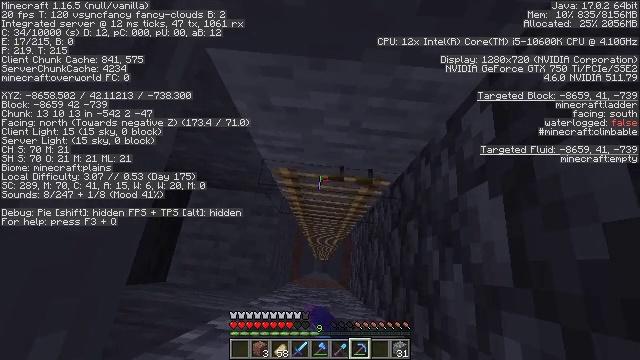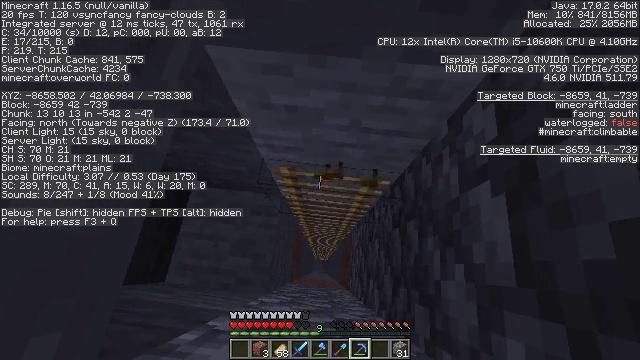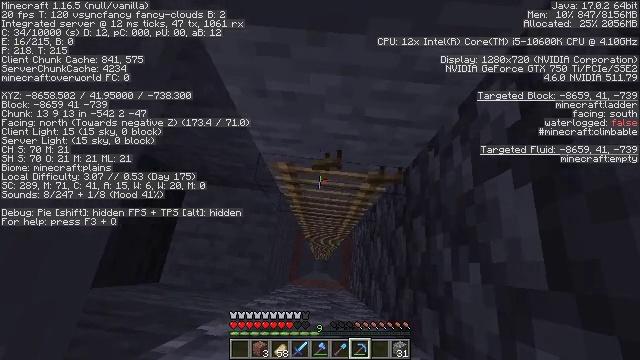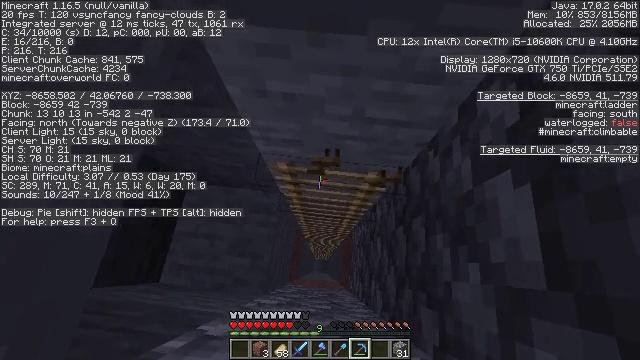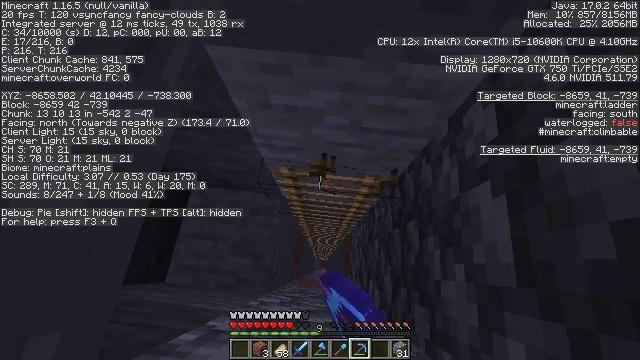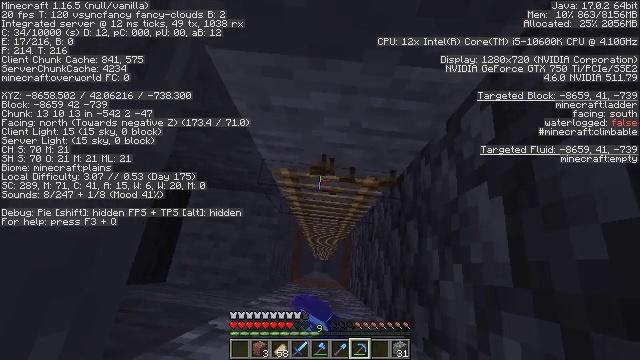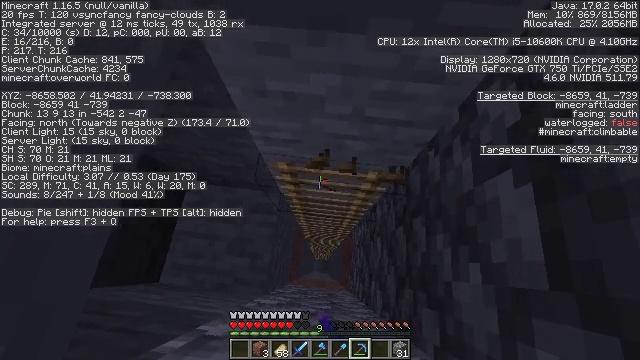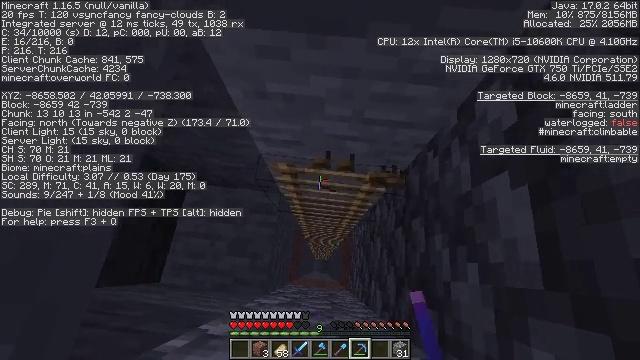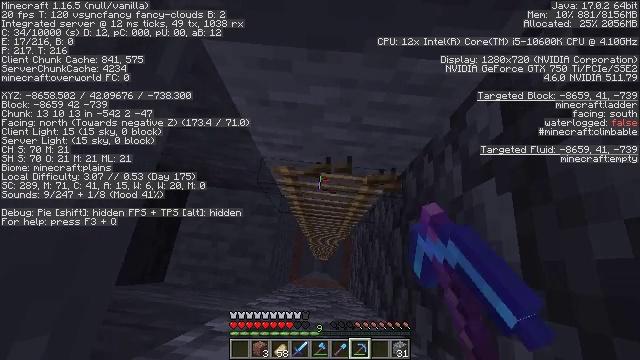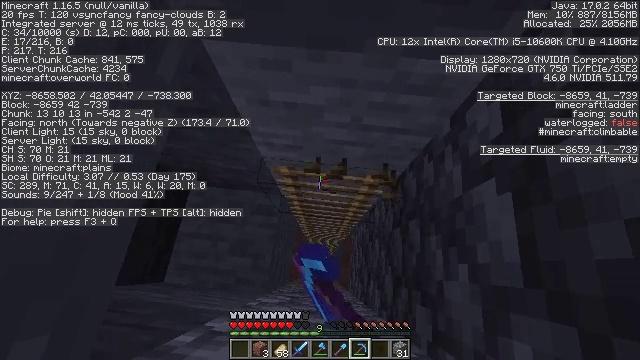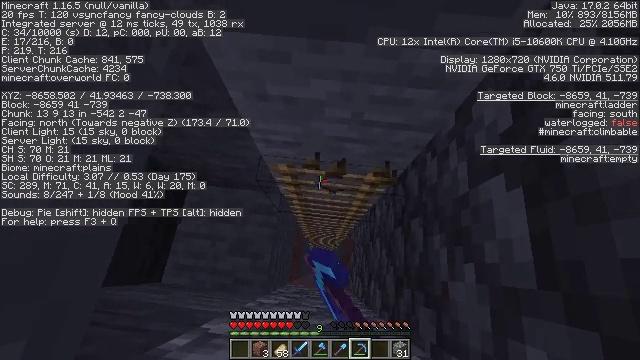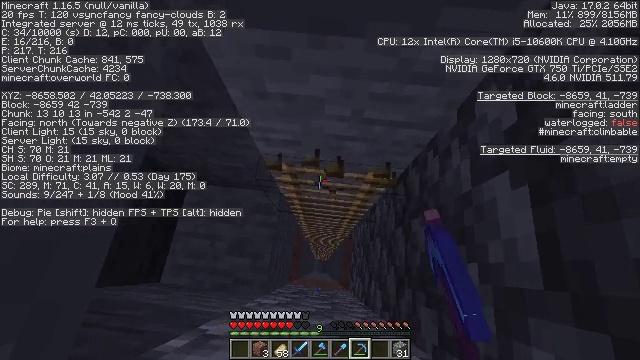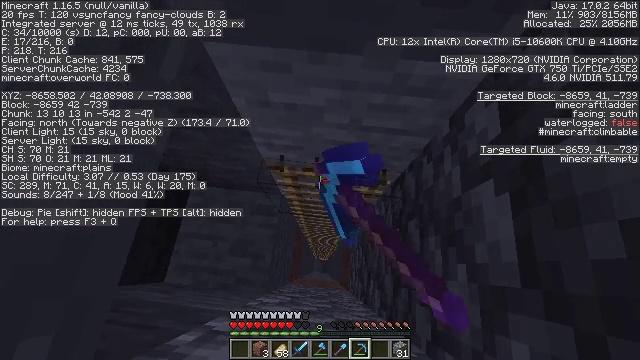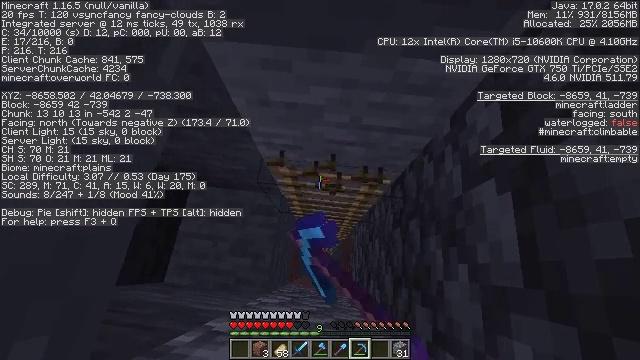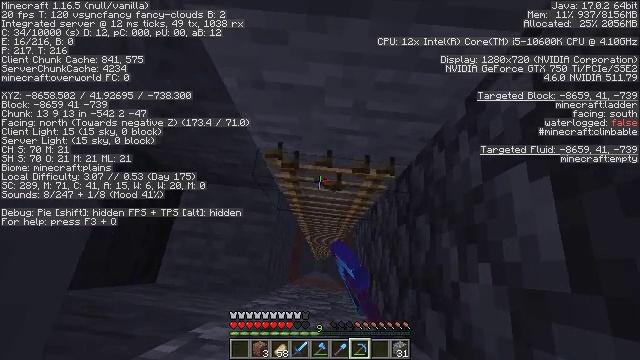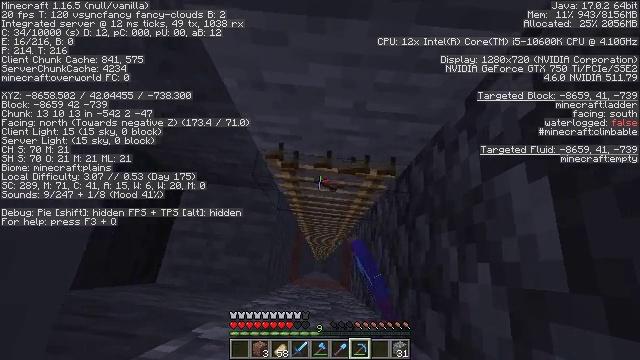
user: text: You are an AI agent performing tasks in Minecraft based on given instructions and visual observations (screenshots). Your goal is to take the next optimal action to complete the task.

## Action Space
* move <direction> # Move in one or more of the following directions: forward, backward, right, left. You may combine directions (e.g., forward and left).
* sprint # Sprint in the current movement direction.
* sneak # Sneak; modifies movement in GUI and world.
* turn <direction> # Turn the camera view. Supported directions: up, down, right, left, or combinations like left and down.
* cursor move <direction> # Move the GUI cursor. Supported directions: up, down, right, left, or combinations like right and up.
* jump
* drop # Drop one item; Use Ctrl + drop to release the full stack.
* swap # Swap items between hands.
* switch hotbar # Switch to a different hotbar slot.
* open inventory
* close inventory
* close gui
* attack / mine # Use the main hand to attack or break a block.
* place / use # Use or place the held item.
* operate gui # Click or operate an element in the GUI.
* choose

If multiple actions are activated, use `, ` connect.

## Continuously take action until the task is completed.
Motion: motion action
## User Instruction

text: Disassemble the ladder.
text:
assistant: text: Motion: attack / mine, jump
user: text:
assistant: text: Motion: attack / mine, jump
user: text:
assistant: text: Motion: attack / mine, jump
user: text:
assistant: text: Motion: attack / mine, jump
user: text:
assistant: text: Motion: attack / mine, jump
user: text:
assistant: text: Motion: attack / mine, jump
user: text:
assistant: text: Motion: attack / mine, jump
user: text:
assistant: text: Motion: attack / mine, jump
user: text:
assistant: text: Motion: attack / mine, jump
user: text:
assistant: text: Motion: attack / mine, jump
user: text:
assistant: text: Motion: attack / mine, jump
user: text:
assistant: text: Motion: attack / mine, jump
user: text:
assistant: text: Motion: attack / mine, jump
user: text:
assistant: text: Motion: attack / mine, jump
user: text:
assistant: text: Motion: attack / mine, jump
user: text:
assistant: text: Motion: attack / mine, jump
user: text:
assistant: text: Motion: attack / mine, jump
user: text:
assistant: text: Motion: attack / mine, jump
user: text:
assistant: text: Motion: attack / mine, jump
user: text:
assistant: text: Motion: attack / mine, jump
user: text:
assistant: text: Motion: attack / mine, jump
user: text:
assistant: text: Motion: attack / mine, jump
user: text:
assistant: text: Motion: attack / mine, jump
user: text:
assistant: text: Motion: attack / mine, jump
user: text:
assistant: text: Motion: attack / mine, jump
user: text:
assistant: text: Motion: attack / mine, jump
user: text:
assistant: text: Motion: attack / mine, jump
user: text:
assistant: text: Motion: attack / mine, jump
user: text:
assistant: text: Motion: attack / mine, jump
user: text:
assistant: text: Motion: attack / mine, jump